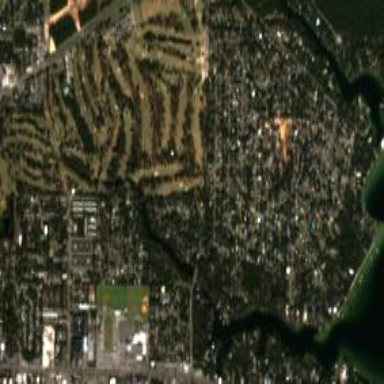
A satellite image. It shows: Golf course.